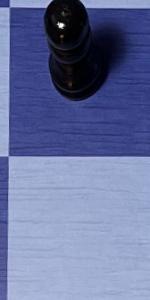
Label: Empty